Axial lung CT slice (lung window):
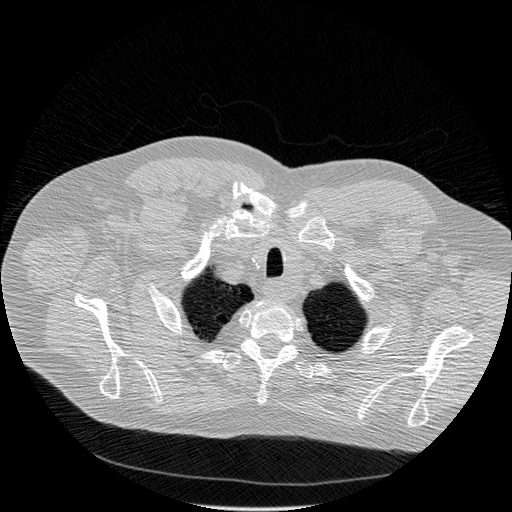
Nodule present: no